Question: I would like to create an overlay layer that pops up if a user clicks a 'help' link that displays help tips (most likely a '.png' image) pointing out elements of the website.
I've seen this done on other websites (although I can't currently find one) whereby there is a semi-transparent overlay over the entire page whereby help tips are shown. I would then like the overlay to disappear if the user clicks or click on a 'close' button.
I understand that is a lot to ask, but if anyone could point me in the right direction, or to an online tutorial, etc. I'd REALLY appreciate it :)
Here is an example of the effect I want to create on my website:

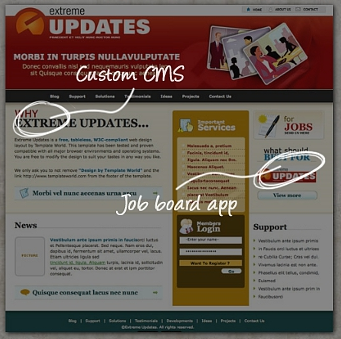
Answer: Take a look at Impromptu plugin
<URL>